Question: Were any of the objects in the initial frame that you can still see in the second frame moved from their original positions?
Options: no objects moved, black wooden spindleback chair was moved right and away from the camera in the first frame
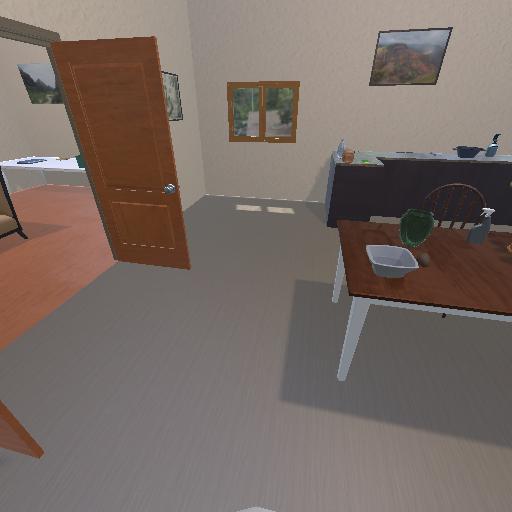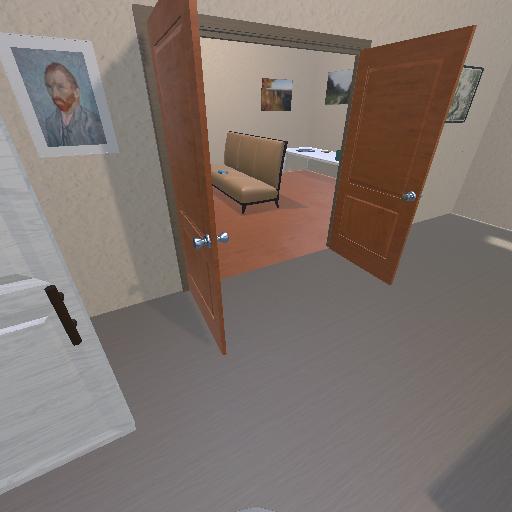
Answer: no objects moved